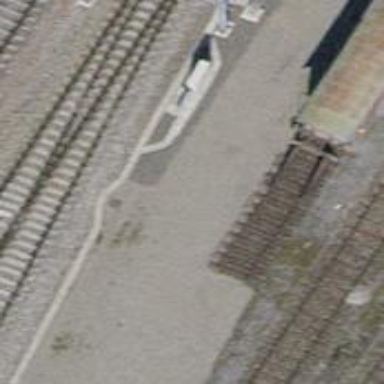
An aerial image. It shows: Railway buffer stop.